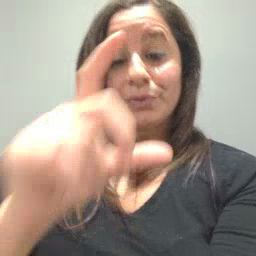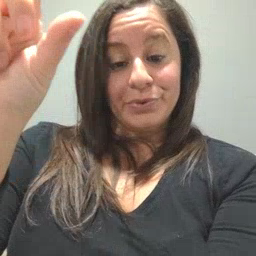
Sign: moon